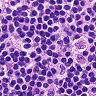
Metastatic tissue present: no